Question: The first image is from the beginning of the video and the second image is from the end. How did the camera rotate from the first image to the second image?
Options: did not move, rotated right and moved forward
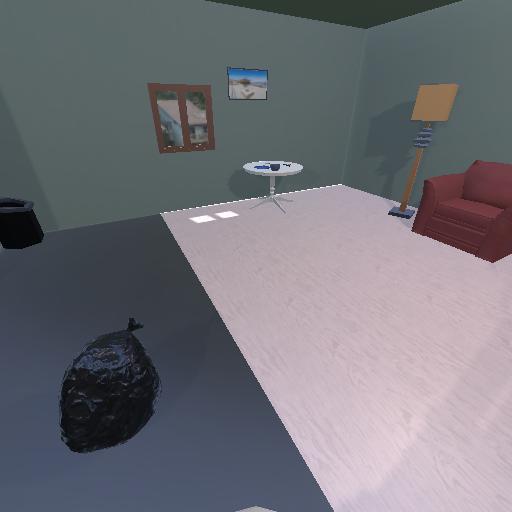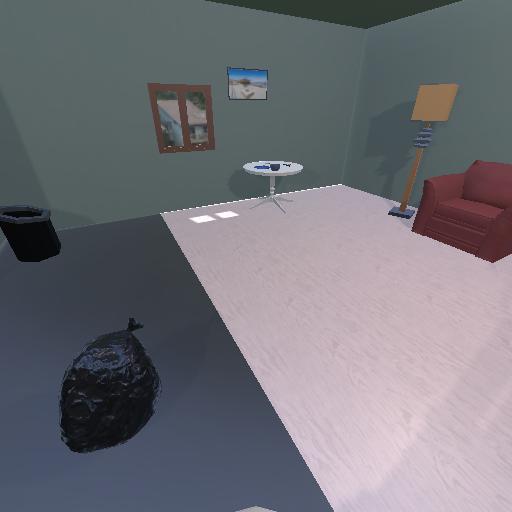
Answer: did not move